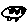
Label: car